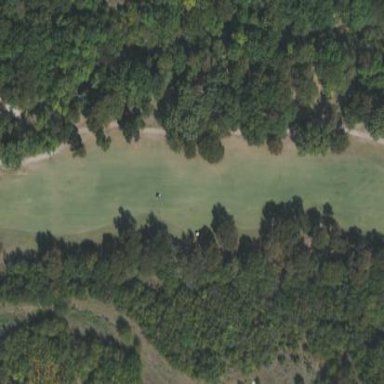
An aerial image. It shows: Grassy fairway on golf course.